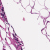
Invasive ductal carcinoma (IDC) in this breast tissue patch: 0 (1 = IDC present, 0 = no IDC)